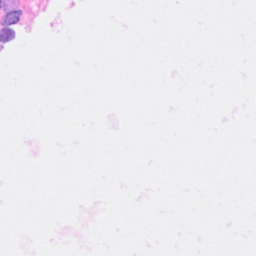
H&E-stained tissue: Breast